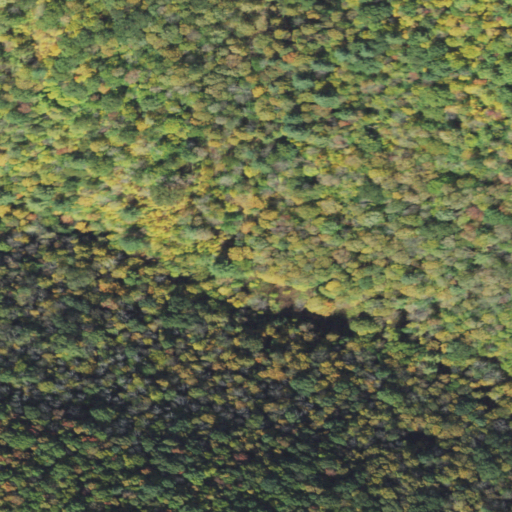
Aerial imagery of valley in Pennsylvania named Tegerman Hollow containing deciduous forest and mixed forest